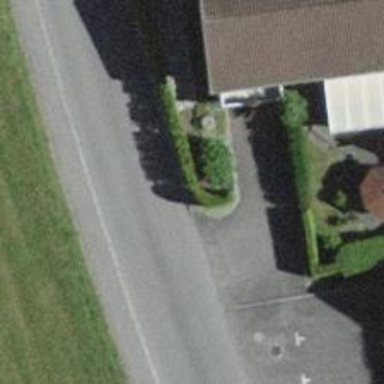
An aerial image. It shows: Hedge acting as barrier.